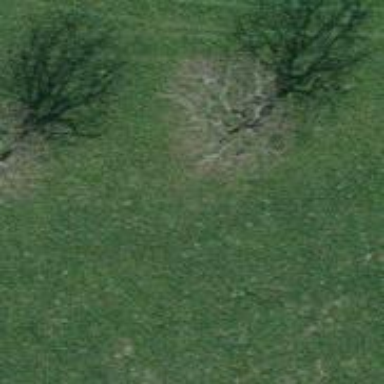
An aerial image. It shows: Beautiful tree in nature.